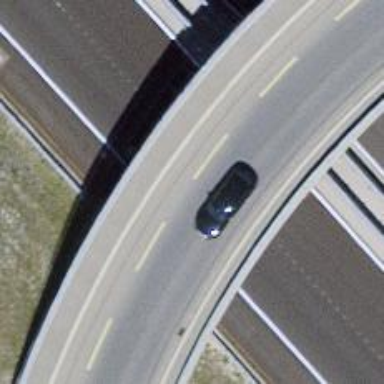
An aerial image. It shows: Primary highway bridge with asphalt surface. It is part of roundabout junction.